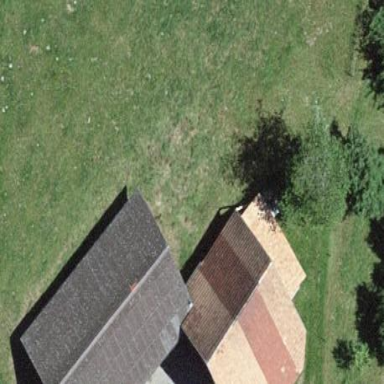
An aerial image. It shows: Shed.